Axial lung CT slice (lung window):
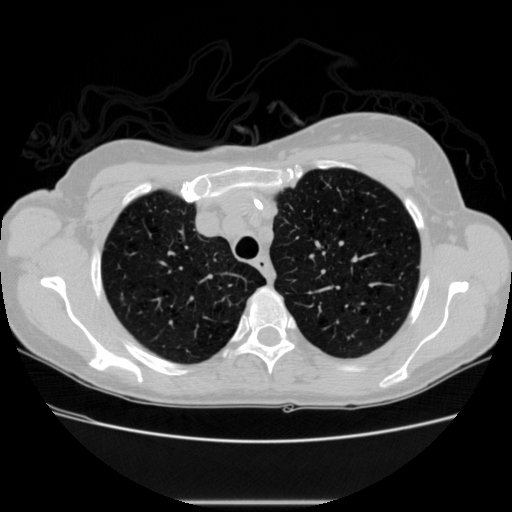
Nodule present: no